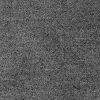
Atmospheric dust classification: dusty